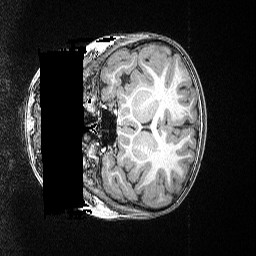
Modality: T1w
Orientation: coronal
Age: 81
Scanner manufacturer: siemens
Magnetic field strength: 3 T
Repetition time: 2.5 s
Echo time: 0.00347 s